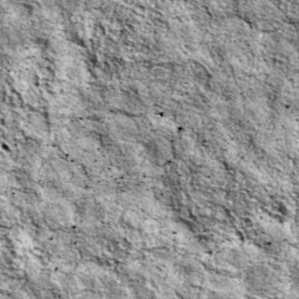
Label: non_frost